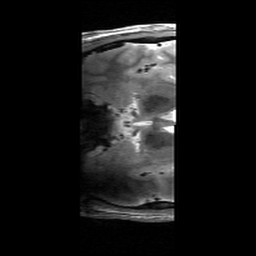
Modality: T2w
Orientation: coronal
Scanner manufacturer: siemens
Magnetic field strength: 6.98 T
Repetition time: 5.65 s
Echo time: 0.044 s